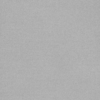
Label: dusty